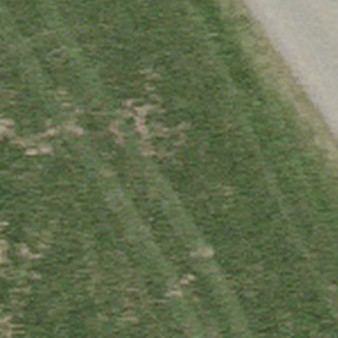
Label: other